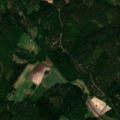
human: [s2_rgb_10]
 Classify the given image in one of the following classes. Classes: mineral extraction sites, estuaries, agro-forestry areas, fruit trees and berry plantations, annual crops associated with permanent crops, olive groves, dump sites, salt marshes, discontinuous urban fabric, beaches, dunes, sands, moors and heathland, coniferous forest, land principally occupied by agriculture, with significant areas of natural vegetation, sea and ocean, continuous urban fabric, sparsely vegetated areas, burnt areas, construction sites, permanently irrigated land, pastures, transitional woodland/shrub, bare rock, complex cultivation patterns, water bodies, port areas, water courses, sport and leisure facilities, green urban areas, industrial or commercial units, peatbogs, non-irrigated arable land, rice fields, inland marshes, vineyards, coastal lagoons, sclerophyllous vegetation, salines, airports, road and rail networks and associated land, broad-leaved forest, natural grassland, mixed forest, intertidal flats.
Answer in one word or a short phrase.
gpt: coniferous forest, mixed forest